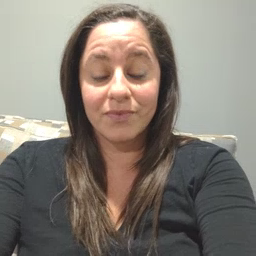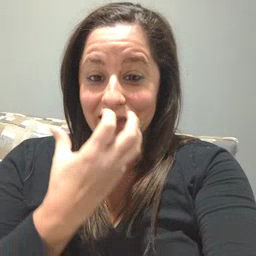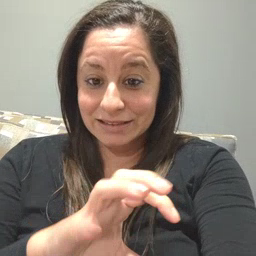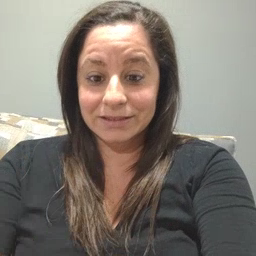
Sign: hot